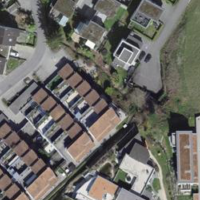
EUNIS habitat code: 55
Species observed at this site:
Geranium sanguineum